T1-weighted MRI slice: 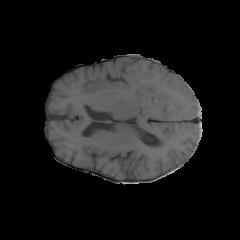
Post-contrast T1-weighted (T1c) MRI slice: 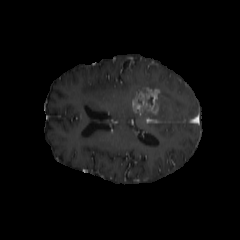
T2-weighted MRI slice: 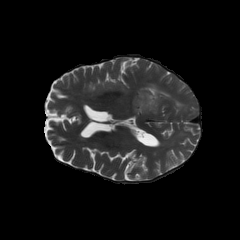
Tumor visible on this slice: yes